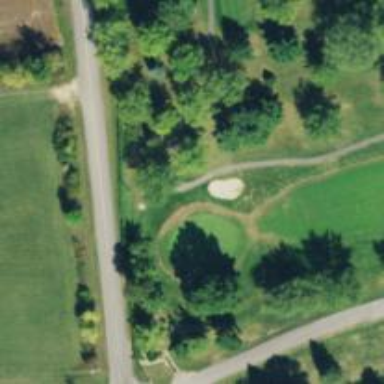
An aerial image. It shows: View of golf hole.